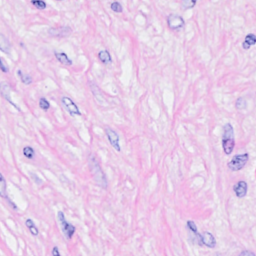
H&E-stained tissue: Breast